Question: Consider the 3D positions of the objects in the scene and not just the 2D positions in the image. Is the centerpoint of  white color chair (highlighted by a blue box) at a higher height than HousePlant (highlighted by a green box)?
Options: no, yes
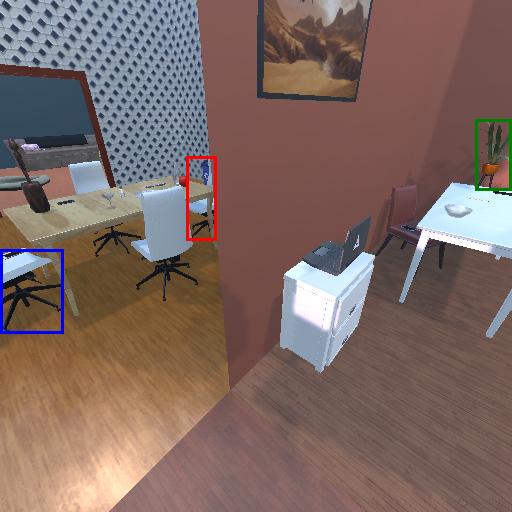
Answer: no